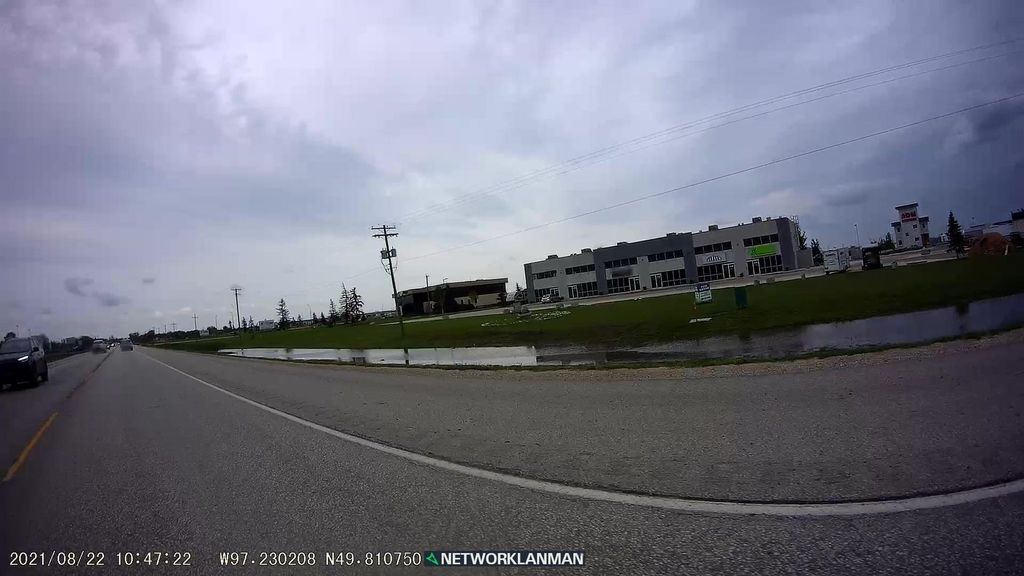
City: winnipeg